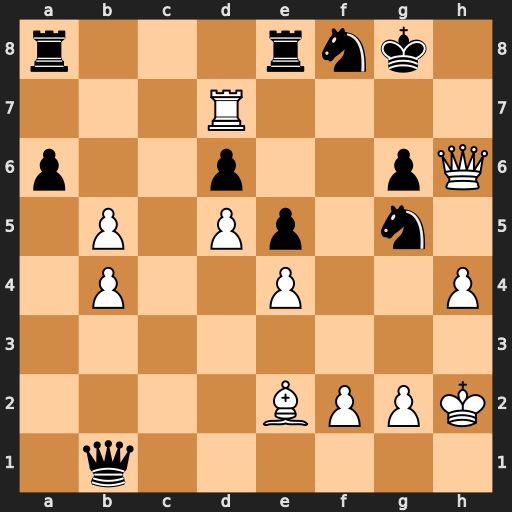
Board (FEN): r3rnk1/3R4/p2p2pQ/1P1Pp1n1/1P2P2P/8/4BPPK/1q6
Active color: w
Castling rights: -
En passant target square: -
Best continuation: Rg7#